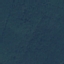
Land use / land cover: Forest